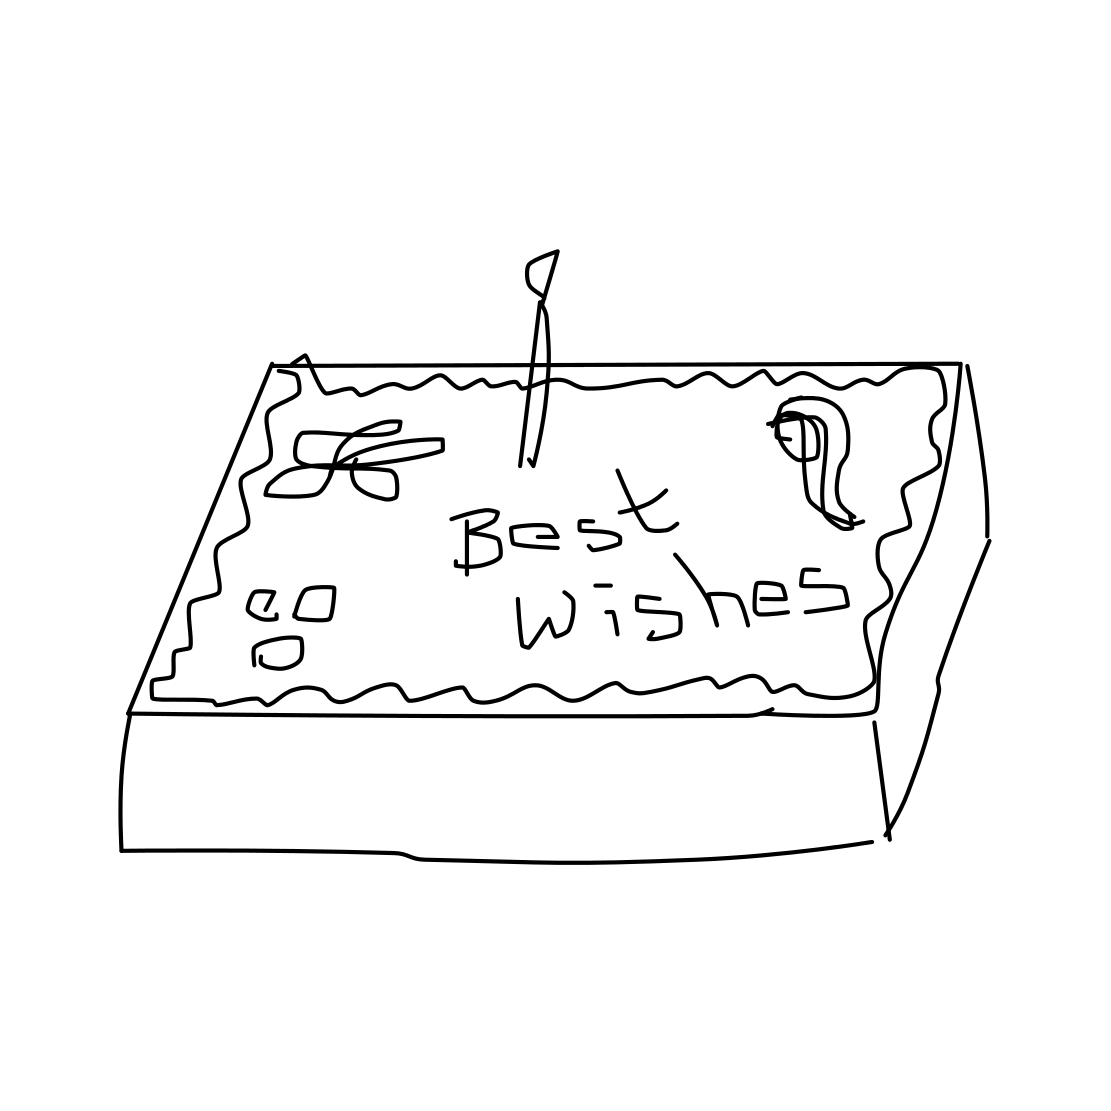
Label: cake